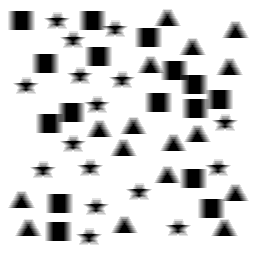
Squares: 16
Triangles: 16
Stars: 16
Total shapes: 48